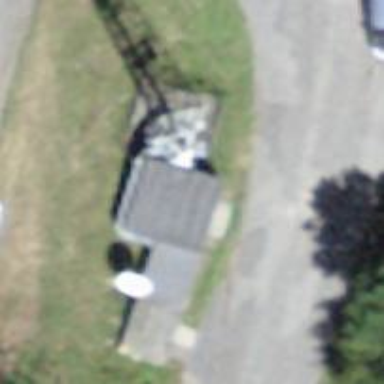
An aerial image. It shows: Mast tower used for communication.